Field crop: maize
Growth stage: 1
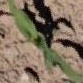
Species: maize